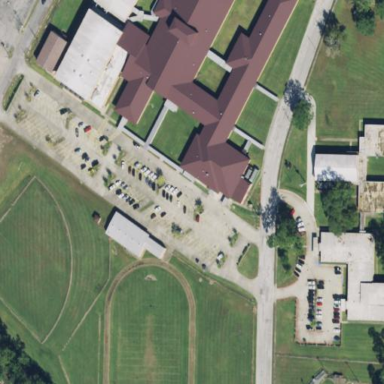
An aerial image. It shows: School.